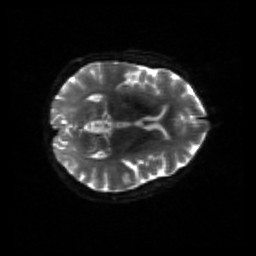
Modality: sbref
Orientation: axial
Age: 63
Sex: female
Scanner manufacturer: siemens
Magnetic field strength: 3 T
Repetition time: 4.71 s
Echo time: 0.0906 s